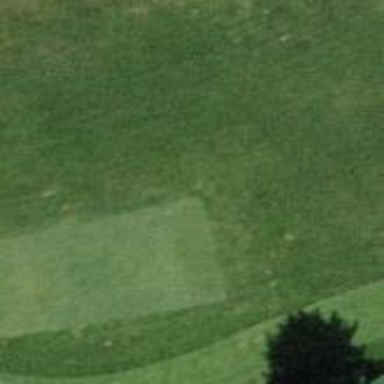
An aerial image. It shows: Golf tee area with grass surface.